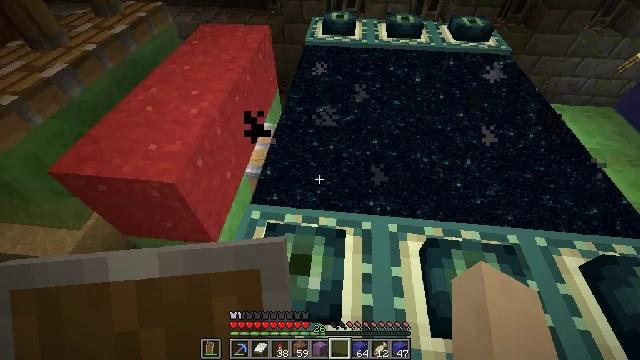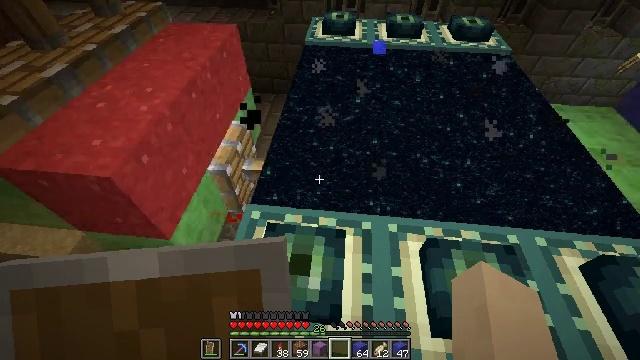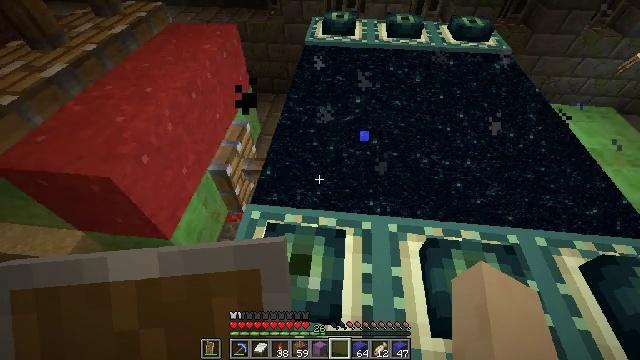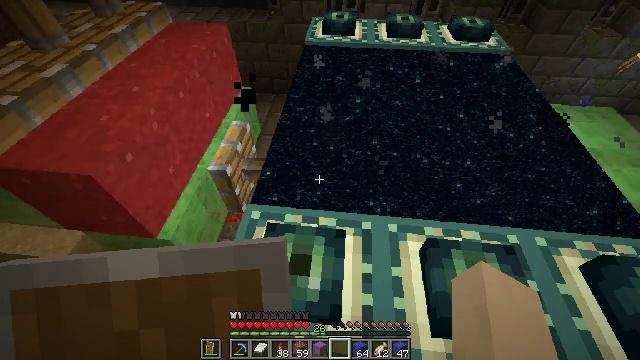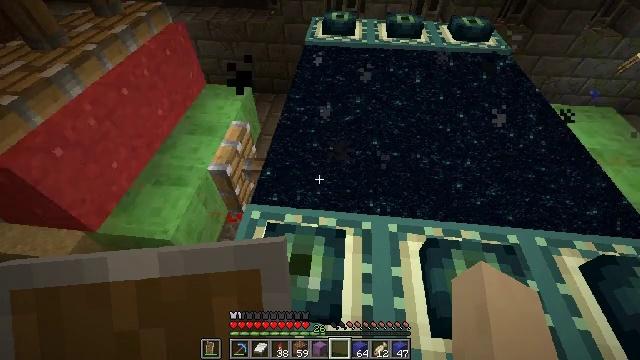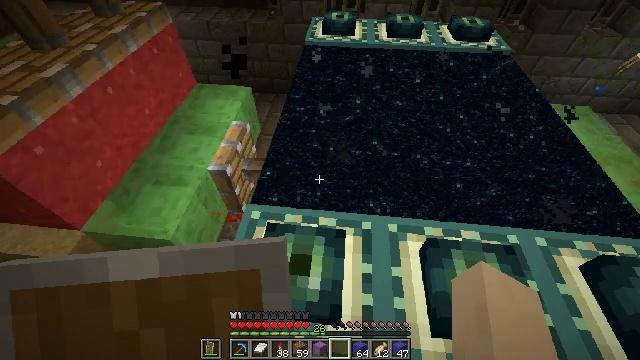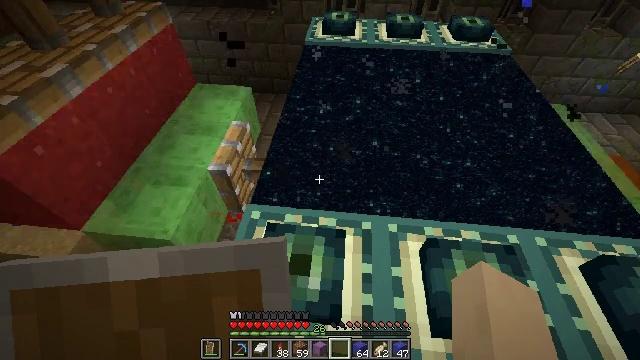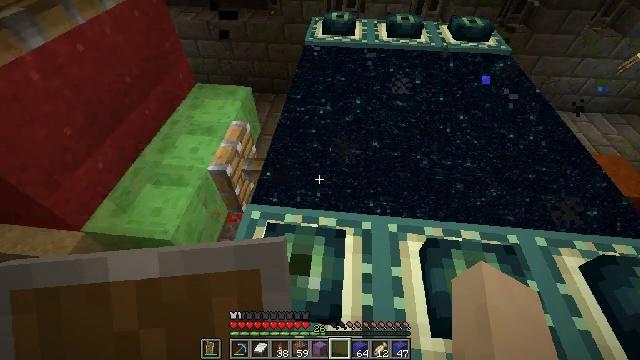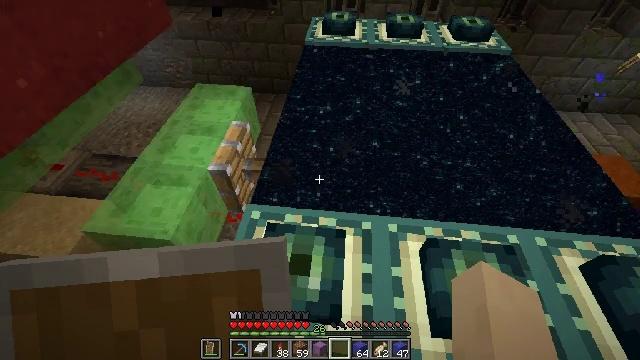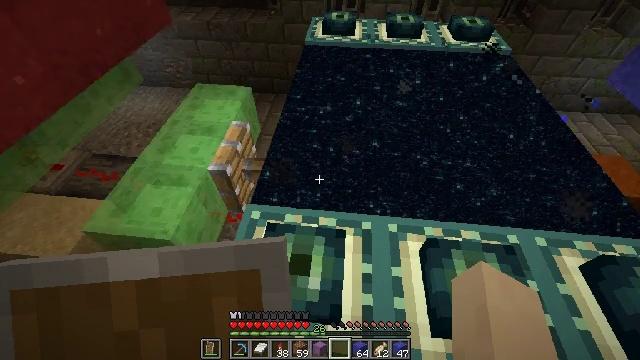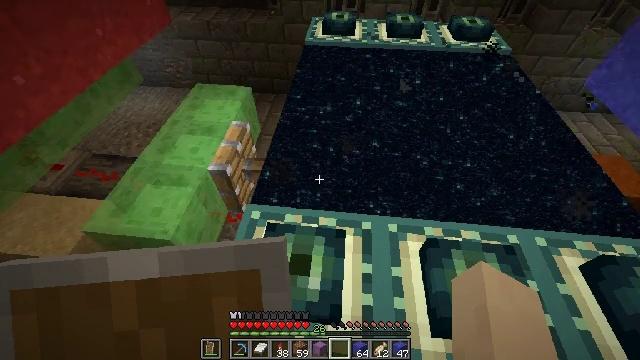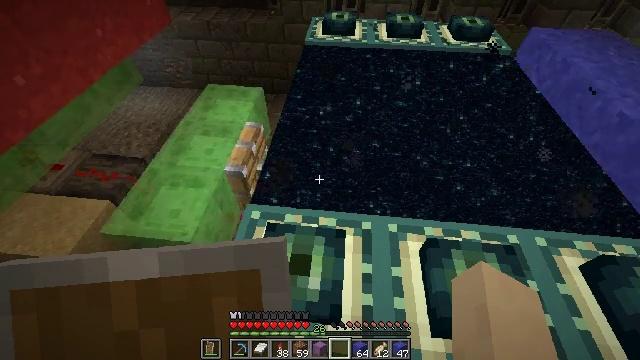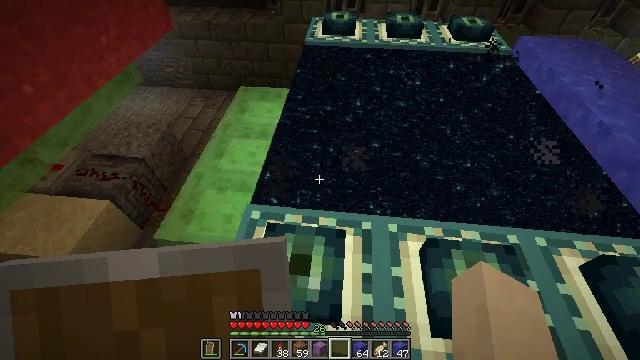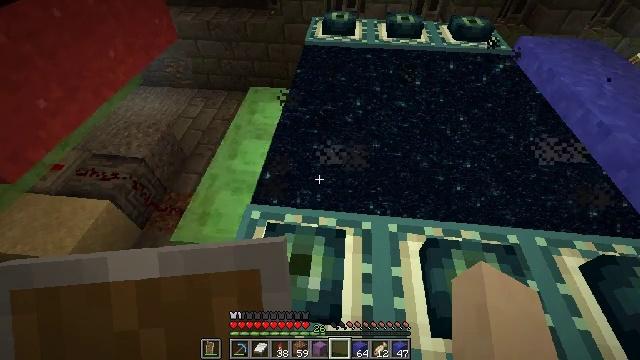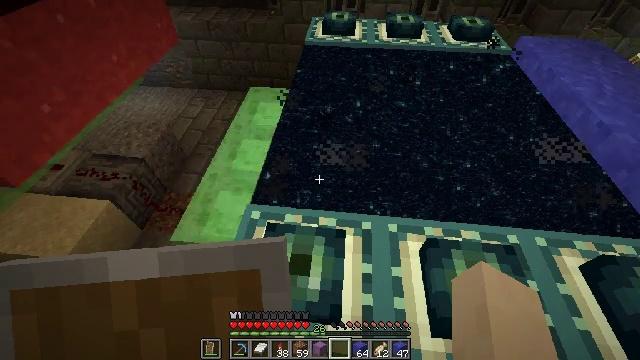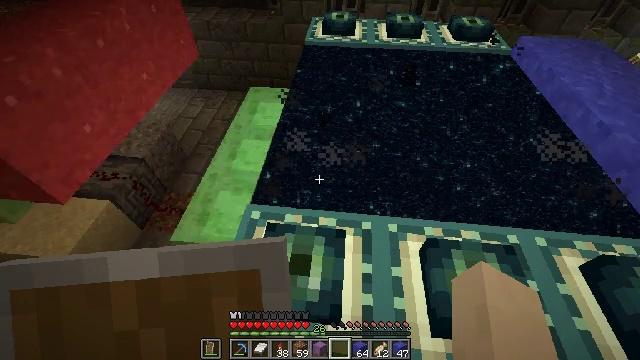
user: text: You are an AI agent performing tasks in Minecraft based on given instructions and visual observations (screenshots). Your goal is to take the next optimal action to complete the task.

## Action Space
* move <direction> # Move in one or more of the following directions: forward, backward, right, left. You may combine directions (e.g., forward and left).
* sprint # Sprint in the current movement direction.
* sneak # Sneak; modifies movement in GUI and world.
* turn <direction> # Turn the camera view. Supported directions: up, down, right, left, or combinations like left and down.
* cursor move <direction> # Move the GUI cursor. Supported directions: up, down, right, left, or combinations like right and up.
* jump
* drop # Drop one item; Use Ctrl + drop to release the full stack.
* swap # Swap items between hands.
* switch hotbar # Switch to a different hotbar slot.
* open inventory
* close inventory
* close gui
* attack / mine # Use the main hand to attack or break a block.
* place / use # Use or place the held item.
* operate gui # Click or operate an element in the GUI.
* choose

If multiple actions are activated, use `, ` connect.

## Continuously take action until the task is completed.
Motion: motion action
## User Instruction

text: Attack the red concrete powder to gather it.
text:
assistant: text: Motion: no_op
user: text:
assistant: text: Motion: no_op
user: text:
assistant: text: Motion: no_op
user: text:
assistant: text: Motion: no_op
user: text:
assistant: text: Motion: no_op
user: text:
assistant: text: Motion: no_op
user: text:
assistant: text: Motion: no_op
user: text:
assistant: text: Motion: no_op
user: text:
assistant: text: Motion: no_op
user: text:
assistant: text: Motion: no_op
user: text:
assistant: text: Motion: no_op
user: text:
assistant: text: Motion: no_op
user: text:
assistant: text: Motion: no_op
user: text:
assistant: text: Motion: no_op
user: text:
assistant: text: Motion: no_op
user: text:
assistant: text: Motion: no_op
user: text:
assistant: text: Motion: no_op
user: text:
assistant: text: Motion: no_op
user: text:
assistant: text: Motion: no_op
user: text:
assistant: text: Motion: no_op
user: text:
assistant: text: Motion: no_op
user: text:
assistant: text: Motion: no_op
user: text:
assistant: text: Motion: no_op
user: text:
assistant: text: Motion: no_op
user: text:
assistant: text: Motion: no_op
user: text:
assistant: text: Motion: no_op
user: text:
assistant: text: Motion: no_op
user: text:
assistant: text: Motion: no_op
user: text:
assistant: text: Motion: no_op
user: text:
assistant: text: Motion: no_op